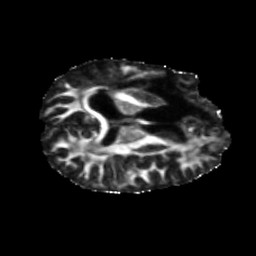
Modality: FA
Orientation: axial
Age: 37
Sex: female
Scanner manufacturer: siemens
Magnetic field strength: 3 T
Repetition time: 5.47 s
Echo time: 0.0854 s